Aerial crown-view tile of a tropical tree (Barro Colorado Island, Panama), acquired 20240918:
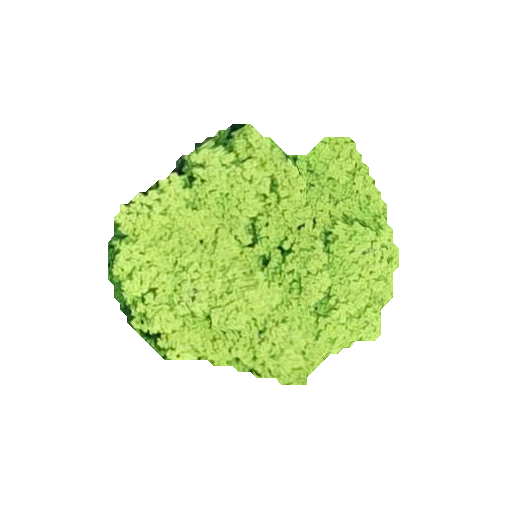
Species: Tachigali panamensis
GBIF accepted scientific name: Tachigali panamensis
Crown area: 85.585 m²